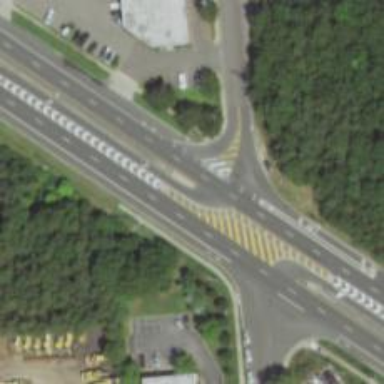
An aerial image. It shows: Asphalt trunk link road.